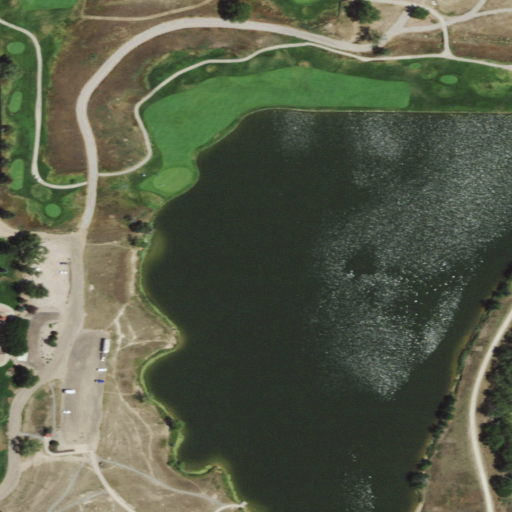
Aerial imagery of plain(s) in Colorado named Henderson Island containing open water, open development, cultivated crops, woody wetlands, herbaceous wetlands, grassland, and low intensity development